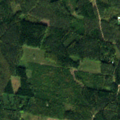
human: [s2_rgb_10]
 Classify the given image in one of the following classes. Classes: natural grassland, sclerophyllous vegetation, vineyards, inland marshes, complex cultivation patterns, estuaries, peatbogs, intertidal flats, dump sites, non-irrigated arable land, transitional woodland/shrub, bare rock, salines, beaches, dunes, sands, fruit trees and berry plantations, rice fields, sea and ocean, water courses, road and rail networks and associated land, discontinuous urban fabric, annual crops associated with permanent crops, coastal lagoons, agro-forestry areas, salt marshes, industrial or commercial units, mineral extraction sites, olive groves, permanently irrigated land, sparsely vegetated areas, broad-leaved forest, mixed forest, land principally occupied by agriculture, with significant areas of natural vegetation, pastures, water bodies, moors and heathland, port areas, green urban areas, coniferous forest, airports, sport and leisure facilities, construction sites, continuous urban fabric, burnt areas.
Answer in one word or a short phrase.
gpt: coniferous forest, mixed forest, transitional woodland/shrub